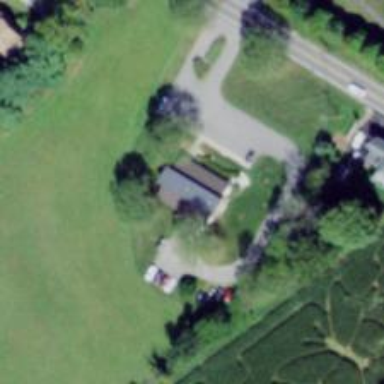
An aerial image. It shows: Veterinary facility.